Field crop: maize
Growth stage: 2
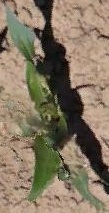
Species: maize